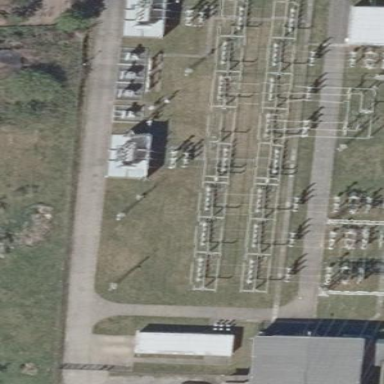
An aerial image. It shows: Outdoor distribution-level power substation enclosed by fence.